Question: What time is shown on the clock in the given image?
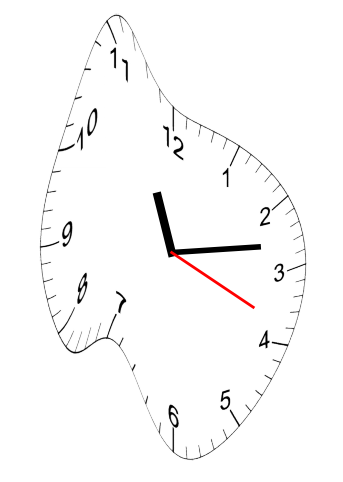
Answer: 11:13:19